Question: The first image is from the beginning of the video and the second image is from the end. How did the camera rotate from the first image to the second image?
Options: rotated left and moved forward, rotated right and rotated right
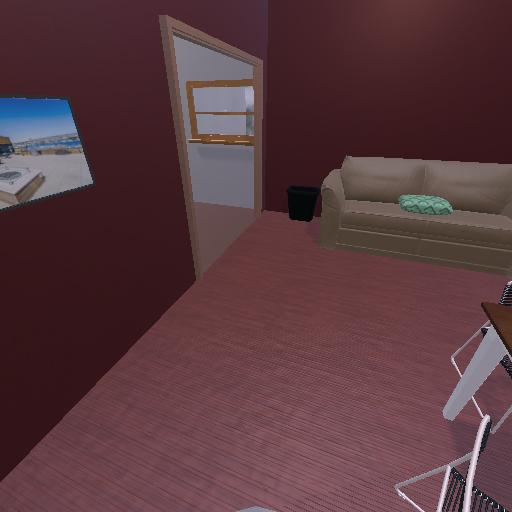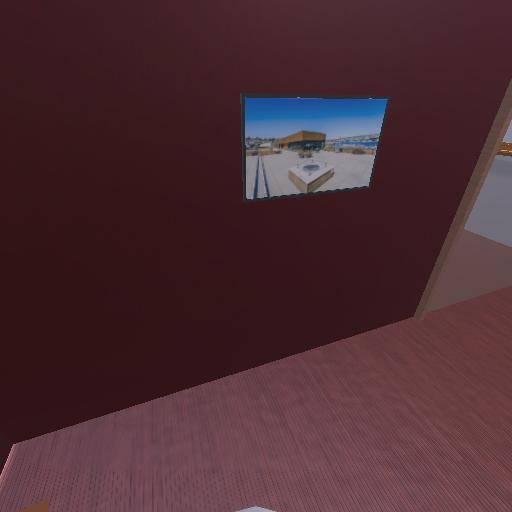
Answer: rotated left and moved forward